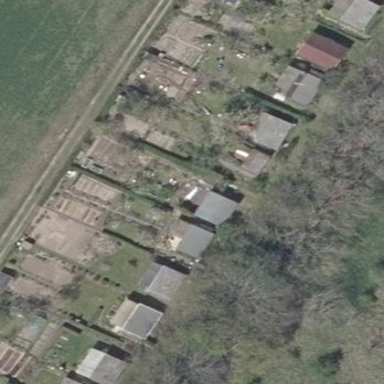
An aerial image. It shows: Allotments area.